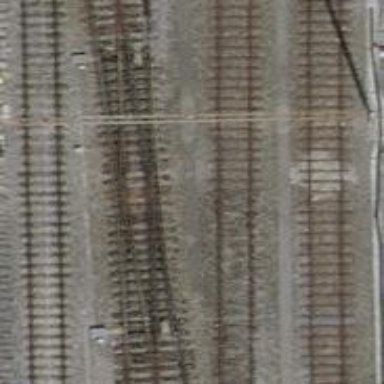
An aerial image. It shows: Rail siding with electrified contact lines for trains.